Question: I am wondering which object that colour settings for the 'red' balloon and line are under for the AmCharts Stock Chart. See picture below

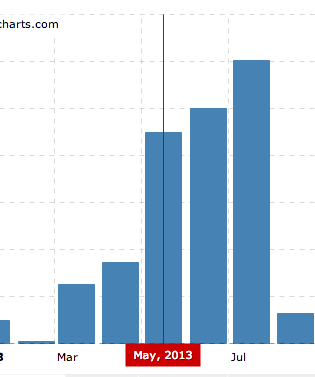
Answer: It's ChartCursorSettings.cursorColor and ChartCursorSettings.categoryBalloonColor